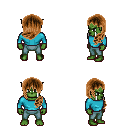
a pixel art fantasy rpg character, male body template, orc, green skin, teal long-sleeve shirt, teal pants, brown left-swept hairstyle, four views (front, back, left, right), 2x2 character sprite sheet, small pixel art, hard edges, no anti-aliasing